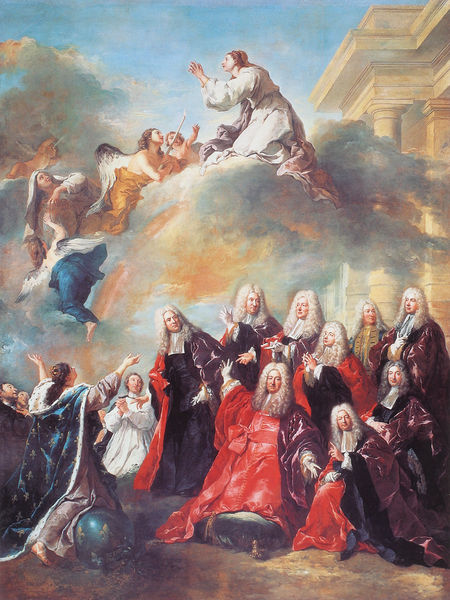
Titel: Frankreich erfleht den Schutz der Hl. Geneviève, um die Art der Sterilität zu beenden, von der sie heimgesucht wurde
Künstler: Jean - Francois de Troy
Standort: Paris, St. Etienne du Mont (EU - F - Ile-de-France)
Schlagwörter: blau, flügel, gemälde, himmel, männer, säulen, gebäude, rot, wolke, herren, gericht, barock, öl, erde, boden, adel, gewänder, engel, adelige, perücke, lila, könig, knien, kugel, beten, geige, christus, jesus, flehen, tempel, perücken, globus, regenbogen